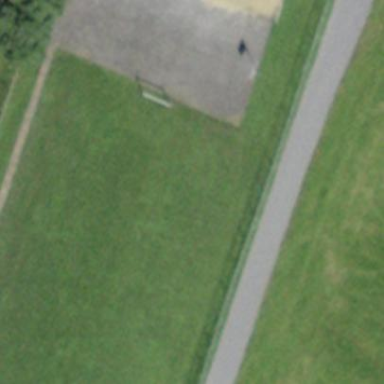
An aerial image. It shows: Playground area for leisure activities on the land.